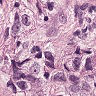
Metastatic tissue present: yes